Aerial crown-view tile of a tropical tree (Barro Colorado Island, Panama), acquired 20250217:
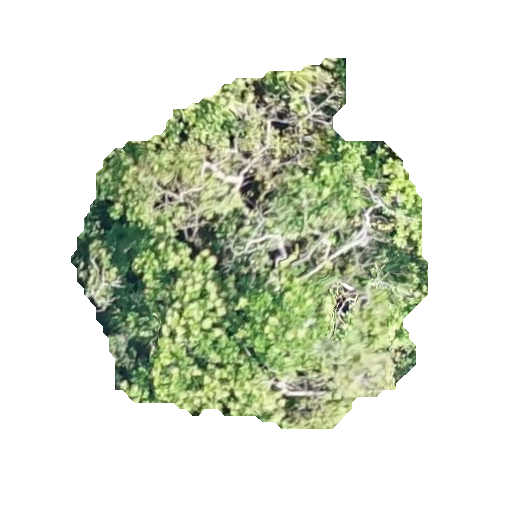
Species: Anacardium excelsum
GBIF accepted scientific name: Anacardium excelsum
Crown area: 138.973 m²